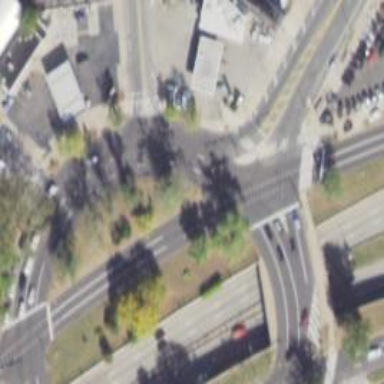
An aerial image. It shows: Circular junction with asphalt surface on trunk highway.